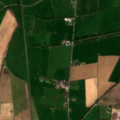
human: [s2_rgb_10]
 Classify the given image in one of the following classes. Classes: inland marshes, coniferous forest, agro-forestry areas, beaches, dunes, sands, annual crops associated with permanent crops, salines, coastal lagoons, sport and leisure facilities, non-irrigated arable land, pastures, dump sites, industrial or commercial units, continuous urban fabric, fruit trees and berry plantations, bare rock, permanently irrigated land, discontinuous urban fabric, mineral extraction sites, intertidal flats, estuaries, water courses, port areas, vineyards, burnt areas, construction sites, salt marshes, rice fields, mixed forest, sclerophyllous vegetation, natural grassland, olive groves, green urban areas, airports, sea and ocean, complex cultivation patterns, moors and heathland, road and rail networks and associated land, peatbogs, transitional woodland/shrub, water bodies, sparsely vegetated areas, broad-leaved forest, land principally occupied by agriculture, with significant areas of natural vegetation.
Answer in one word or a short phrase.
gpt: non-irrigated arable land, pastures